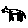
Label: house